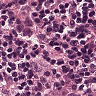
Metastatic tissue present: yes